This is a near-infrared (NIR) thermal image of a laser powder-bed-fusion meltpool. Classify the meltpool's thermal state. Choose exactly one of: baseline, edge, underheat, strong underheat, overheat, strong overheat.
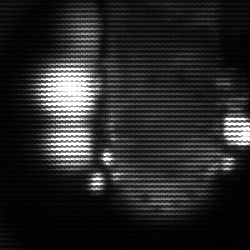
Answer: strong underheat